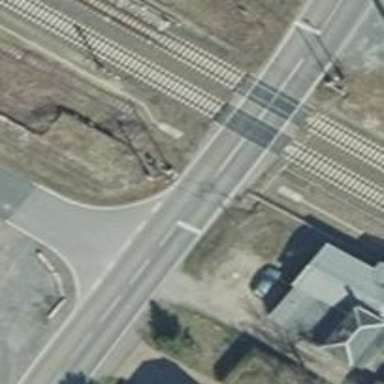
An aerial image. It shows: Abandoned railway siding.